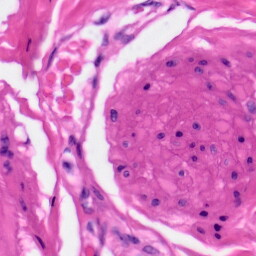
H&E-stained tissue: Skin